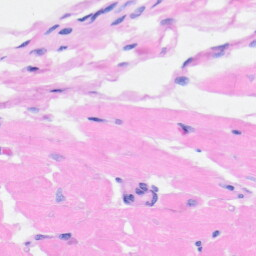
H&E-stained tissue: Heart